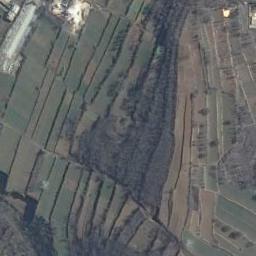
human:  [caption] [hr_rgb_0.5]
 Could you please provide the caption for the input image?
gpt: There are several houses in a large layer of brown and green mixed terraces .

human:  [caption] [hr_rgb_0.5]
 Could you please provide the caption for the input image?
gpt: The green plants are on the terrace .

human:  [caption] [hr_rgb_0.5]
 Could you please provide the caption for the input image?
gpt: There is a red house in the open space between the terraces .

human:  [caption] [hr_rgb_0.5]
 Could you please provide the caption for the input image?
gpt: The bare and green terrace is next to some trees .

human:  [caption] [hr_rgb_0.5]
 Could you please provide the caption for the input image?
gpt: There are many green terraces arranged neatly .